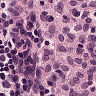
Metastatic tissue present: no